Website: lowes
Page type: review-order
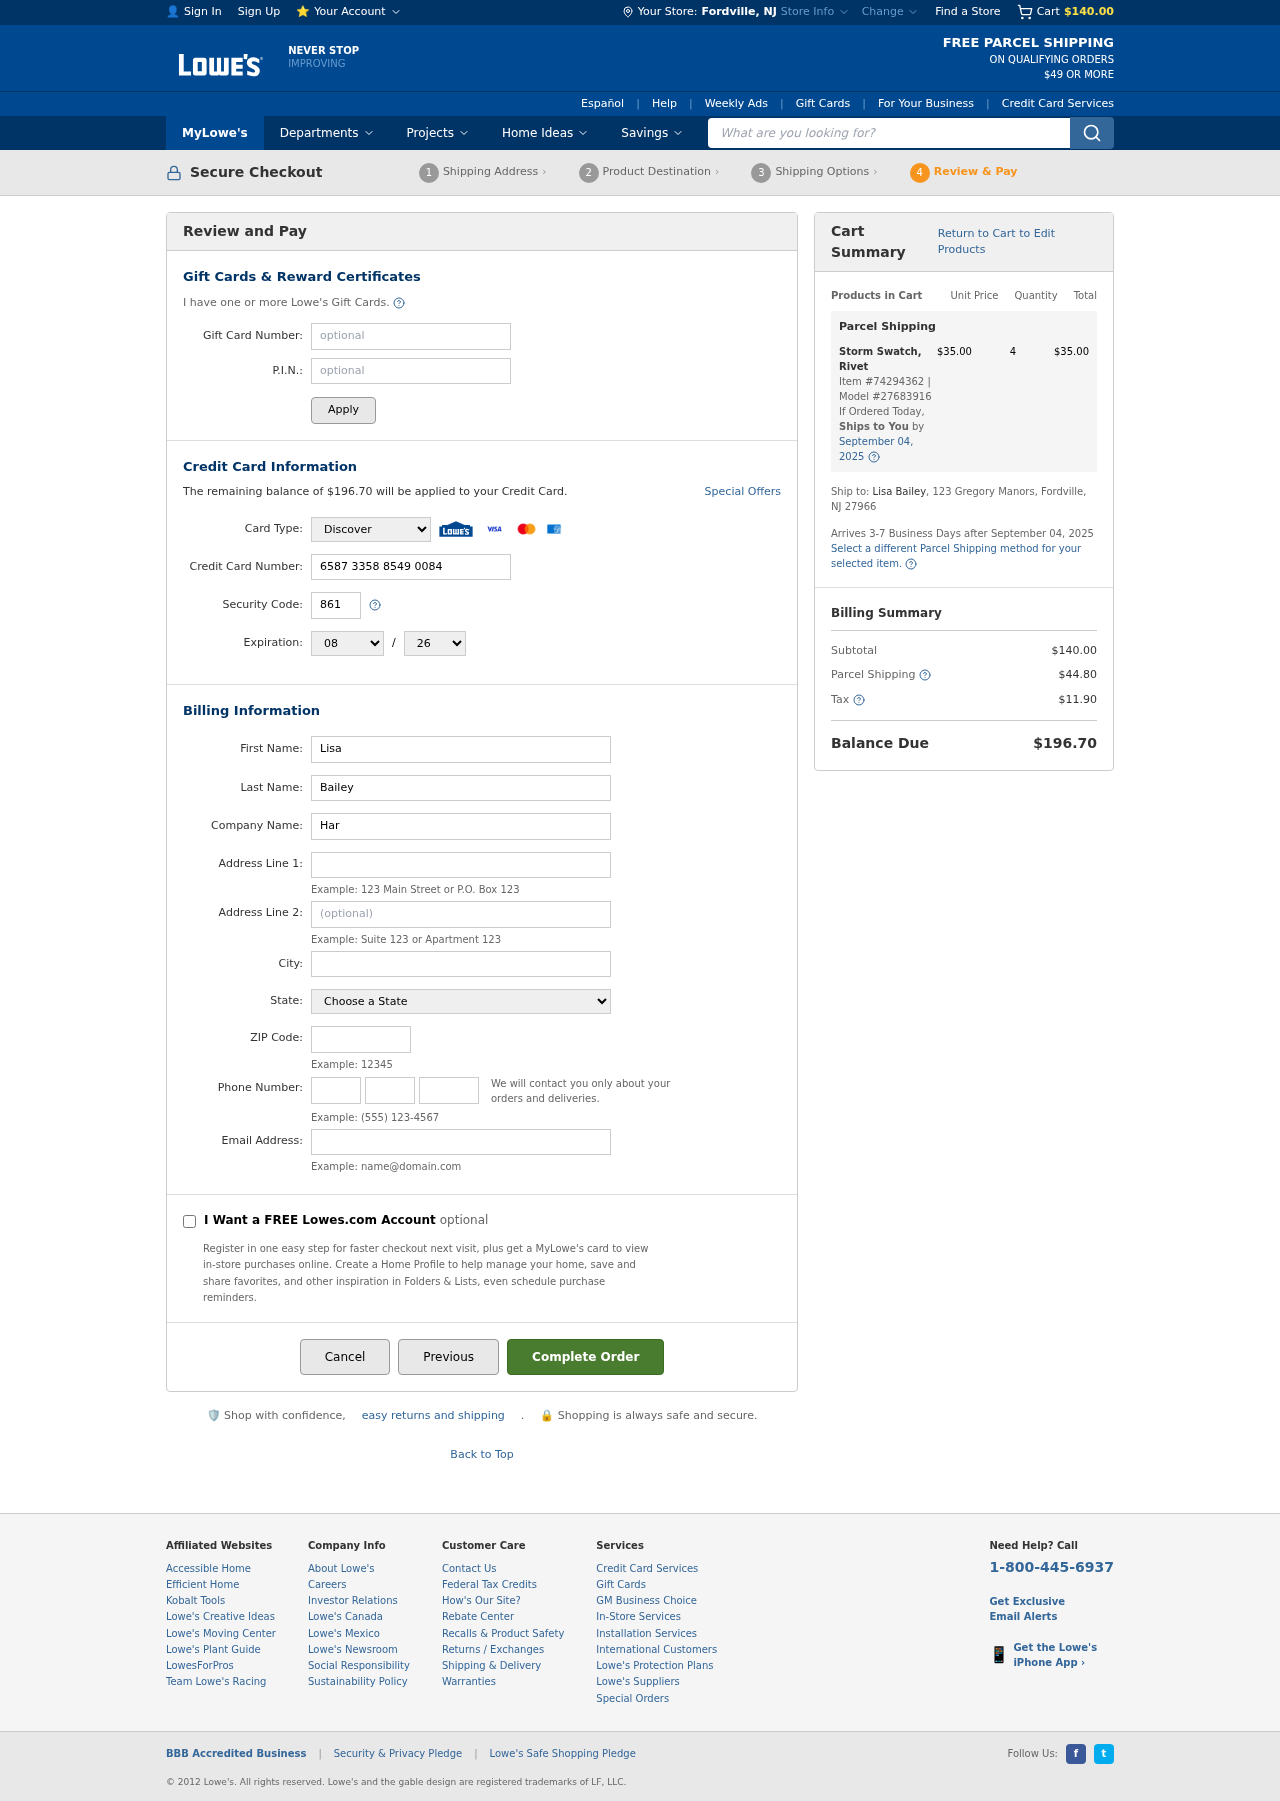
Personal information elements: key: PII_CARD_CVV
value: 861
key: PII_CARD_EXPIRY_MONTH
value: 08
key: PII_CARD_EXPIRY_YEAR
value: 26
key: PII_CARD_NUMBER
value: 6587 3358 8549 0084
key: PII_CARD_TYPE
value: Discover
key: PII_CITY
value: Fordville
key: PII_CITY_STATE
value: Fordville, NJ
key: PII_COMPANY
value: Harrell Group
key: PII_EMAIL
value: lisabailey@gmail.com
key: PII_FIRSTNAME
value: Lisa
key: PII_LASTNAME
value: Bailey
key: PII_PHONE_AREA
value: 674
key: PII_PHONE_PREFIX
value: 867
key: PII_PHONE_SUFFIX
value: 5341
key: PII_POSTCODE
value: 27966
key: PII_STATE
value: New Jersey
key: PII_STREET
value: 123 Gregory Manors
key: PII_STREET2
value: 123 Gregory Manors
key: PII_FULLNAME2
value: Lisa Bailey
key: PII_STATE_ABBR
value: NJ
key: PII_POSTCODE_FULL
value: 27966
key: PII_CITY_STATE_ZIP
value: Fordville, NJ 27966
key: PII_POSTCODE_NUMERIC
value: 27966
Product elements: key: PRODUCT1_NAME
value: Storm Swatch, Rivet
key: PRODUCT1_PRICE
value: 35
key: PRODUCT1_QUANTITY
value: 4
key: PRODUCT1_ITEM_NUMBER
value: Item #74294362
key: PRODUCT1_MODEL_NUMBER
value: Model #27683916
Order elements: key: ORDER_SUBTOTAL
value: $140.00
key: ORDER_BALANCE_DUE
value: $196.70
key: ORDER_SHIPPING_DATE
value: September 04, 2025
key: ORDER_ITEM_TOTAL
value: $35.00
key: ORDER_SHIPPING_DATE2
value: September 04, 2025
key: ORDER_SHIPPING_COST
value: $44.80
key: ORDER_TAX
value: $11.90
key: ORDER_TOTAL
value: $196.70
Search elements: key: HEADER_SEARCH
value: What are you looking for?